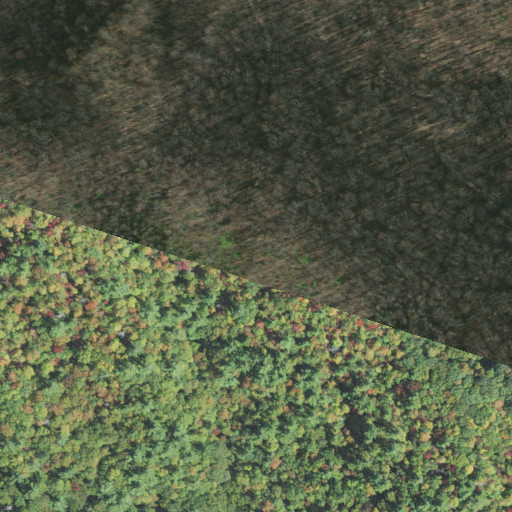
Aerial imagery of gap in North Carolina named Turkey Gap containing deciduous forest and mixed forest